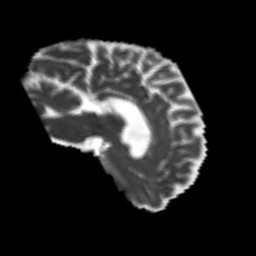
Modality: MD
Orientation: sagittal
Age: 50
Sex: male
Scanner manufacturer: siemens
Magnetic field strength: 3 T
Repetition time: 4.987 s
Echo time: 0.0792 s